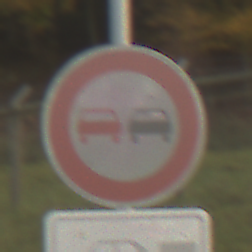
Verkehrszeichen: Ueberholverbot
Zusatzzeichen unten: HinweisDurchSinnbild15
Umgebung: Outdoor, Nature
Tageszeit: SunriseSunset
Wetter: PartlyCloudy
Licht: Natural
Jahreszeit: NotSpecified
Kontrast: LowContrast